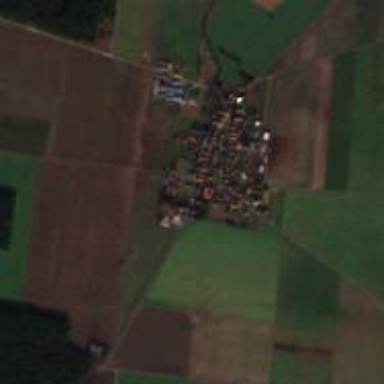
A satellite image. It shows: Village.